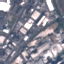
Land use / land cover class: Industrial